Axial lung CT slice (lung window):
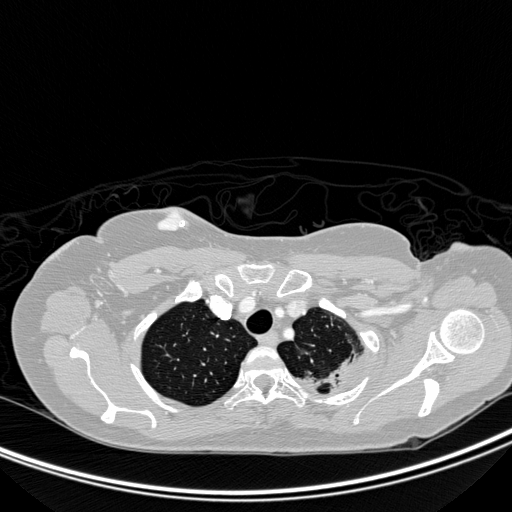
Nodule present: no